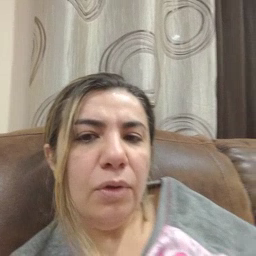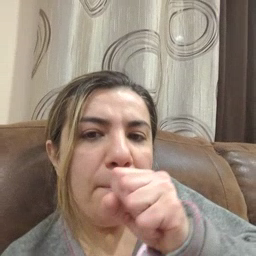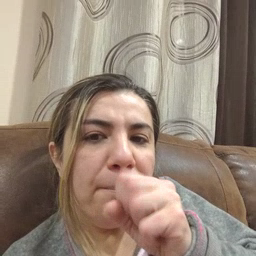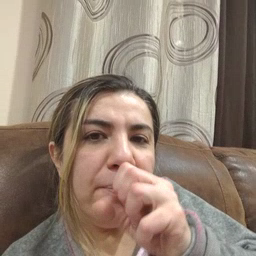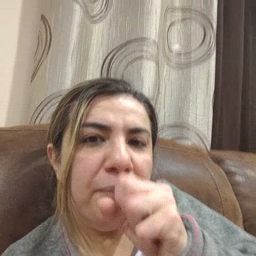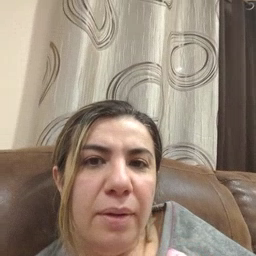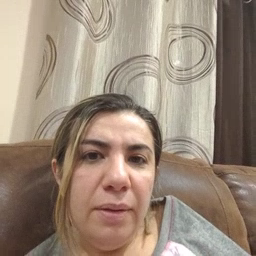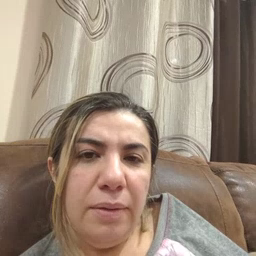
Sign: orange